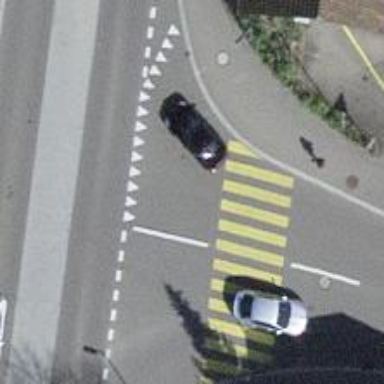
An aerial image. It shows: Marked crossing on the road.